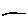
Label: line